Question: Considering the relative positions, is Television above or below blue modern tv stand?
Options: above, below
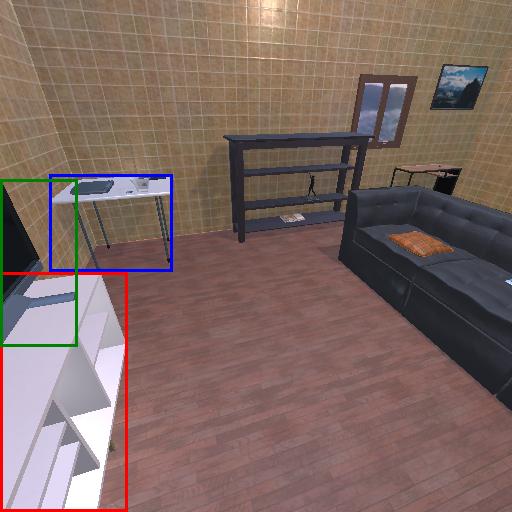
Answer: above